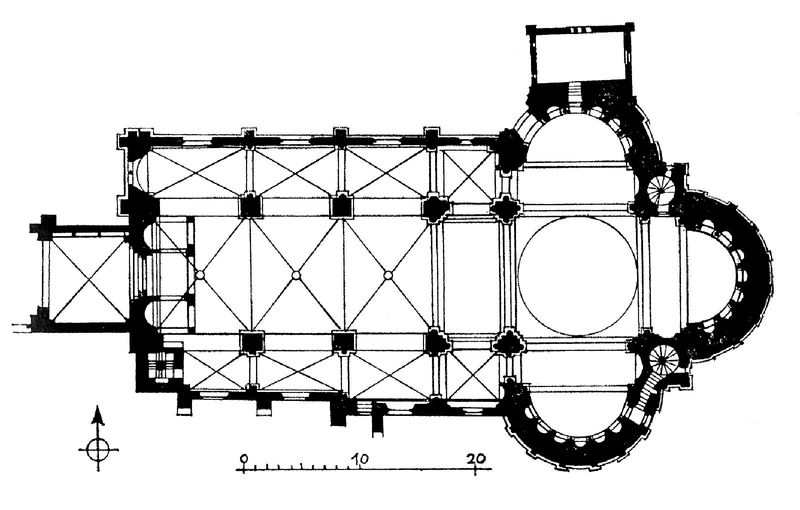
Titel: Groß St. Martin in Köln
Standort: Köln, Groß St. Martin (EU - D - NRW)
Schlagwörter: weiß, fenster, pfeiler, raum, schwarz, skizze, säulen, zeichnung, gebäude, architektur, norden, kirche, kreis, turm, papier, kuppel, treppen, stufen, rechtecke, eingang, gewölbe, draufsicht, schwarzweiss, langhaus, portal, mittelschiff, seitenschiff, altarraum, apsis, treppenhaus, chor, vatikan, plan, wendel, osten, grundriss, kreuzgang, massstab, bauplan, petersdom, krypta, apsiden, vierung, querschiff, skala, blaupause, vermessung, windrose, kompass, raumplan, nordpfeil, 20, 10